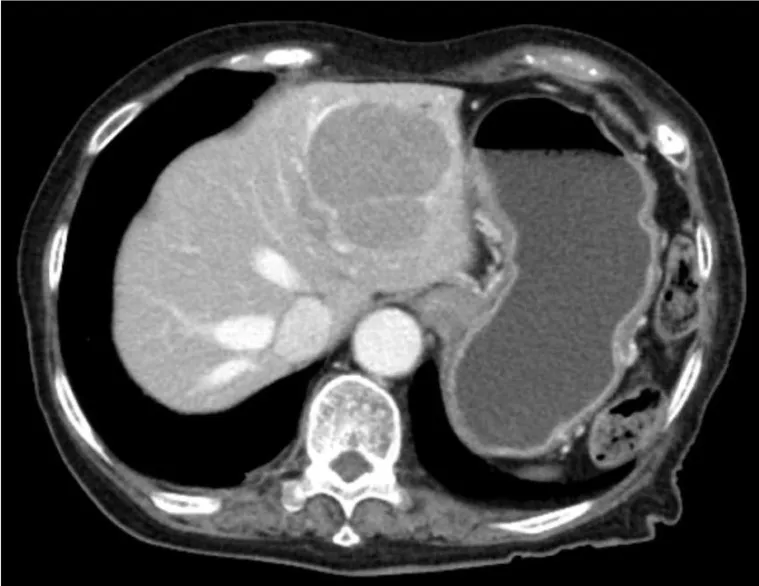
B) Findings on computed tomography in the equilibrium phase. Two masses without exophytic growth in the left hepatic lobe are seen, suggesting metastasis.
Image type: radiology (ct)